Question: I want to get the sum of values of the rows with field_id 31 33 35 37 39 41.
This is the print screen from the table

---
I use this code to get the sum of all values of one field
'''
SELECT field_id,
SUM(value)
FROM //table name
WHERE field_id = 23
GROUP BY field_id
'''
How to get the sum of some fields values?
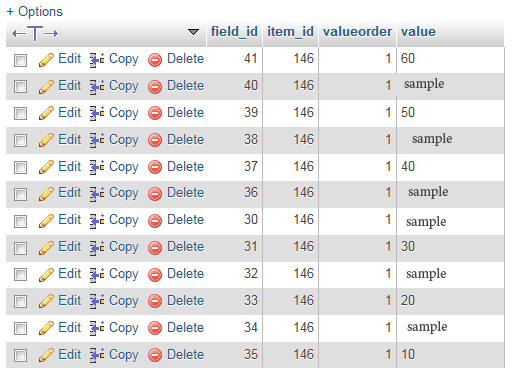
Answer: If you want the total sum of those fields you could do:
'''
SELECT SUM(value)
FROM table_name
WHERE field_id IN (31,33,35,37,39,41)
'''
If you want it grouped by field_id you can do:
'''
SELECT field_id,
SUM(value)
FROM table_name
WHERE field_id IN (31,33,35,37,39,41)
GROUP BY field_id
'''